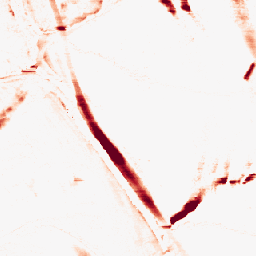
Category: morphological
Decomposition family: morphological_rect
Decomposition parameters: operation: opening
width: 20
height: 3
Upsampling method: nearest
Upsampling parameters: scale: 8
Upsampling scale: 8